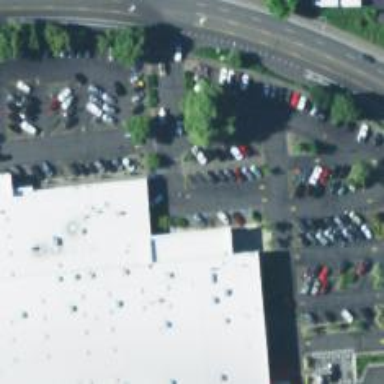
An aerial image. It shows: Parking space is available.